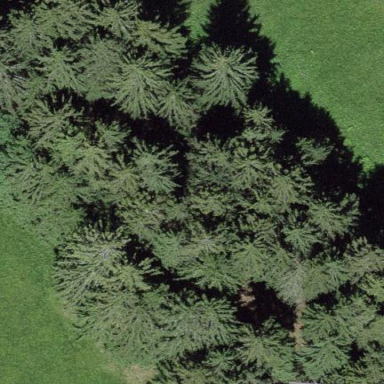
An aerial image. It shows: Forest area.